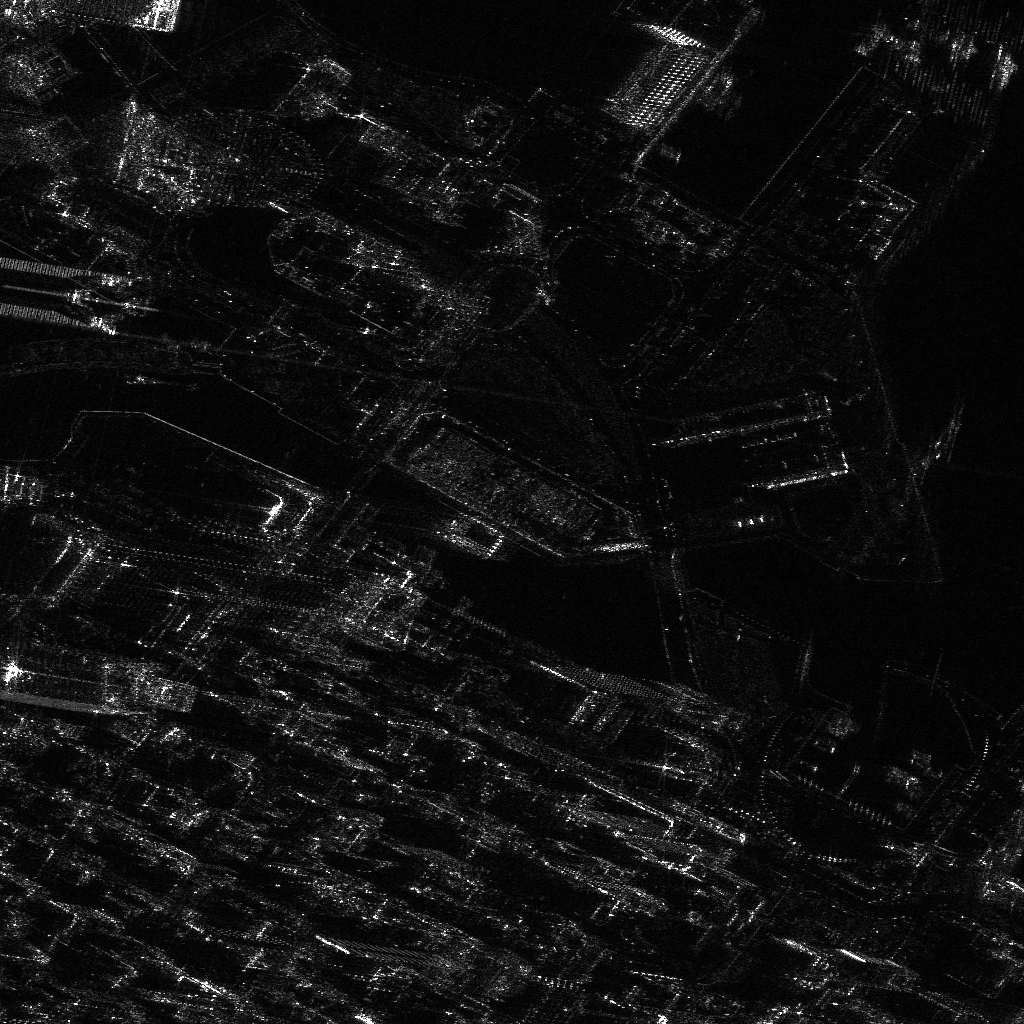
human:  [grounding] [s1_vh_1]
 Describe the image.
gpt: In the satellite image, there is  <ref>1 large container </ref> <box>[[68, 5, 71, 12, 36]]</box> located at top,  <ref>2 medium container </ref> <box>[[96, 4, 97, 8, 17], [97, 4, 98, 8, 17]]</box> located at top right.